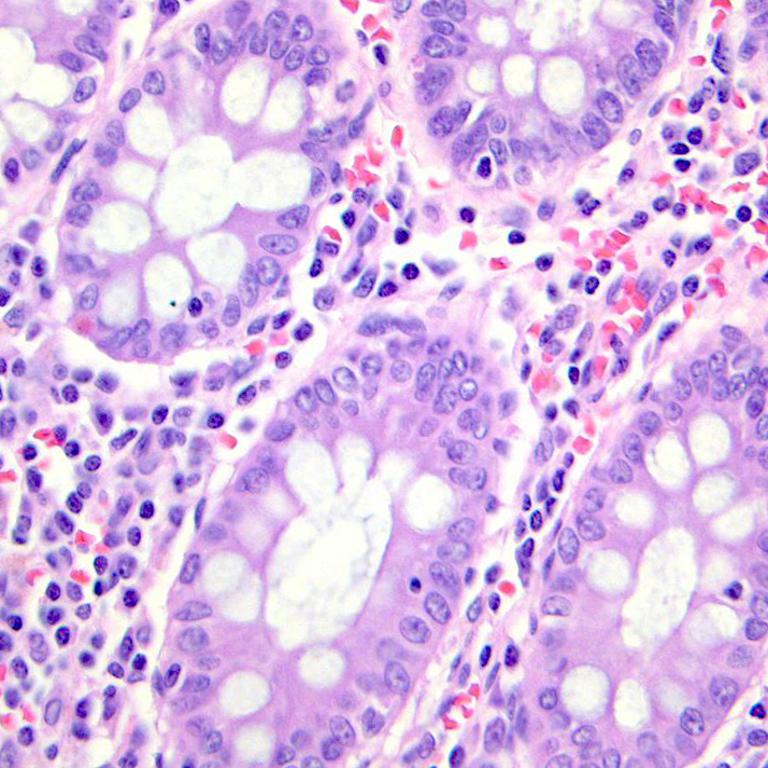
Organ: colon
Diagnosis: benign